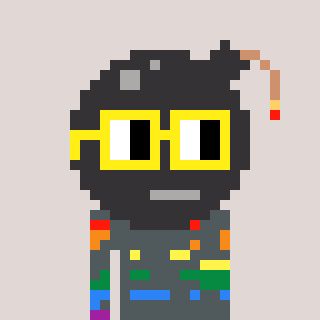
a pixel art character with square yellow glasses, a bomb-shaped head and a green-colored body on a warm background